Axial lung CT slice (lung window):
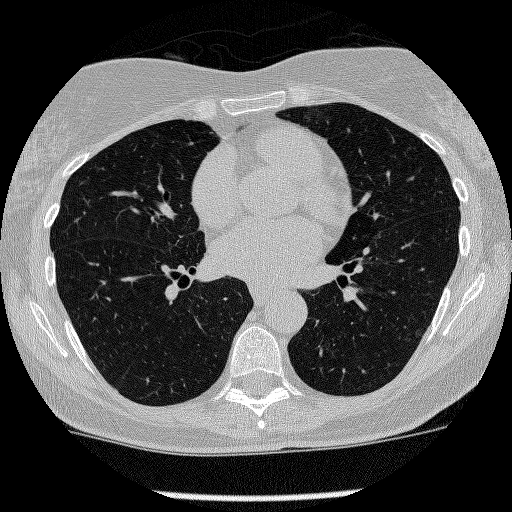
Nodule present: no